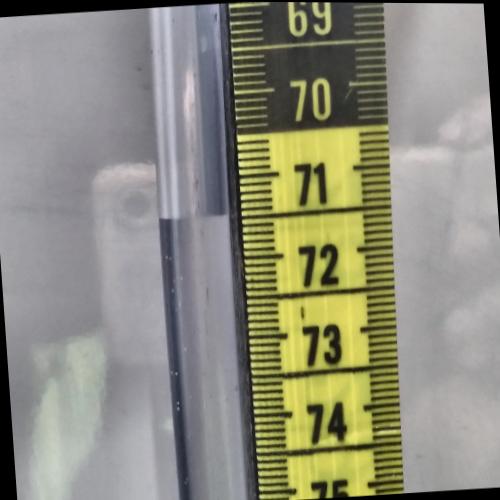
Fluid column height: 71.5 cm